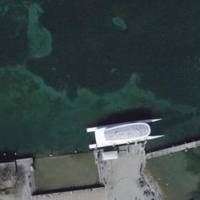
EUNIS habitat code: 14
Species observed at this site:
Chroicocephalus ridibundus
Phalacrocorax carbo
Corvus corone
Podiceps cristatus
Cygnus olor
Larus michahellis
Fulica atra
Anas platyrhynchos
Mergus merganser
Pica pica
Aythya fuligula
Passer domesticus
Columba livia
Coloeus monedula